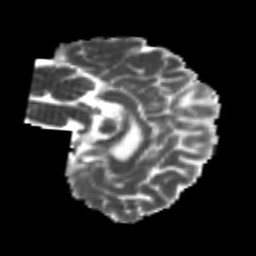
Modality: MD
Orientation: sagittal
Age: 24
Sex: female
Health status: healthy
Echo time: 0.074 s